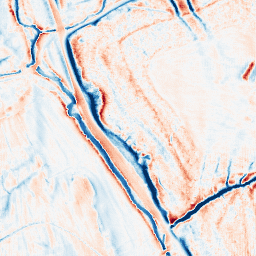
Category: classical
Decomposition family: gaussian_anisotropic
Decomposition parameters: sigma_x: 5
sigma_y: 2
Upsampling method: fft_zeropad
Upsampling parameters: scale: 8
Upsampling scale: 8